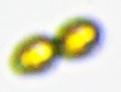
Label: Margalefidinium